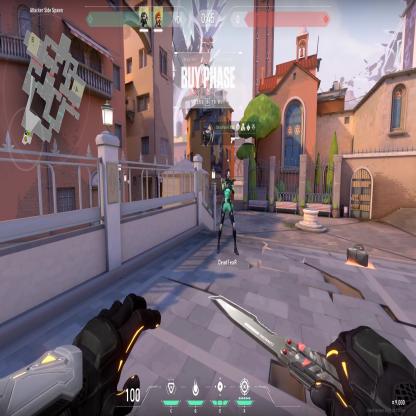
Label: dropped spike ; teammate